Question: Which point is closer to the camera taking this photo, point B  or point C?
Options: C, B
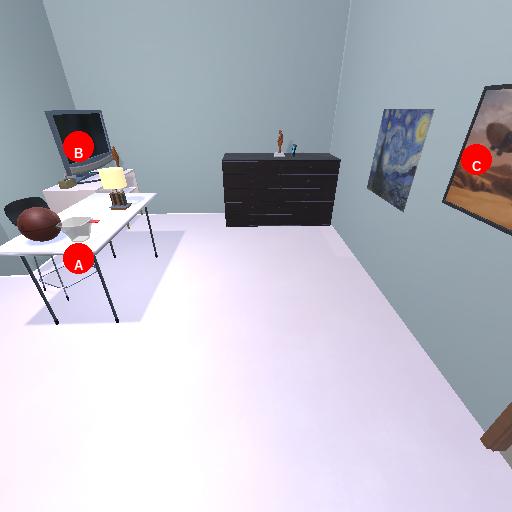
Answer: C